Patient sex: F
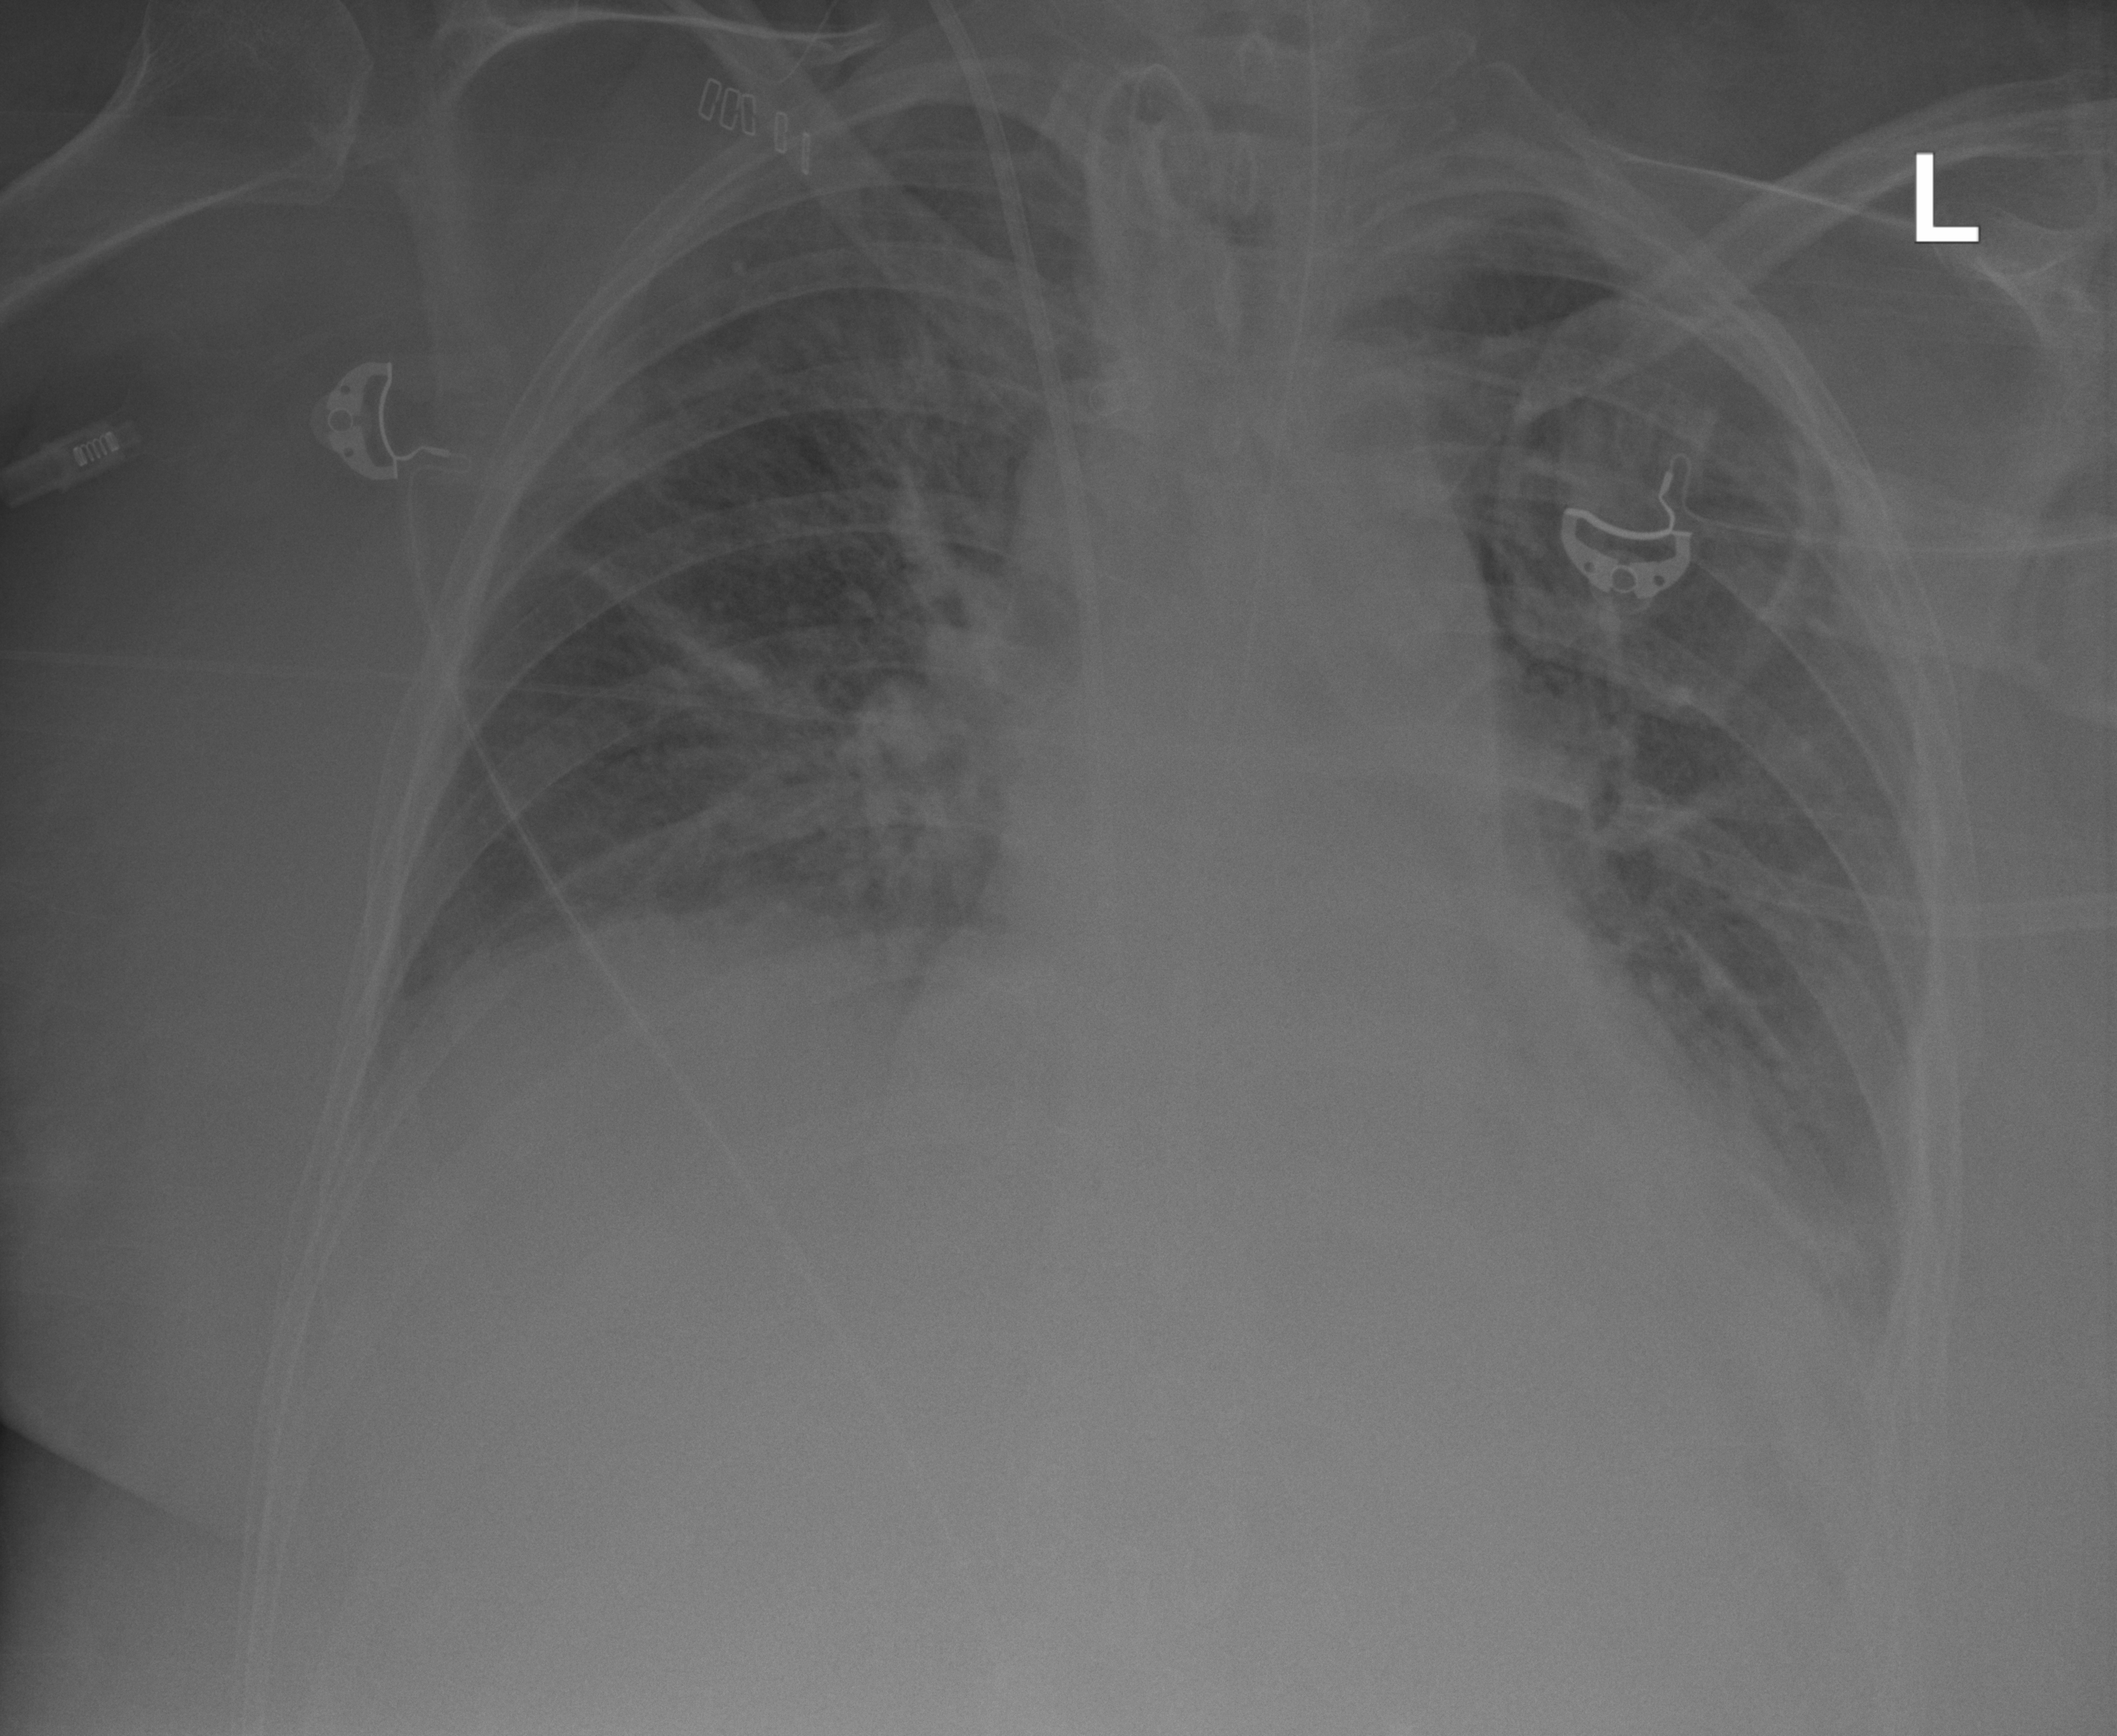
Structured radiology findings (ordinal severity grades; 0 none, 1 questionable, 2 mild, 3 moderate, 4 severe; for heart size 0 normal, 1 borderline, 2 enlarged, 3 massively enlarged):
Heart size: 1
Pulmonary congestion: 2
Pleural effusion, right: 2
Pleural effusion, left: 2
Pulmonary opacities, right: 1
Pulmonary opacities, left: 1
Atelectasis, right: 2
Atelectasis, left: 2